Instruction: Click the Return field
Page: home
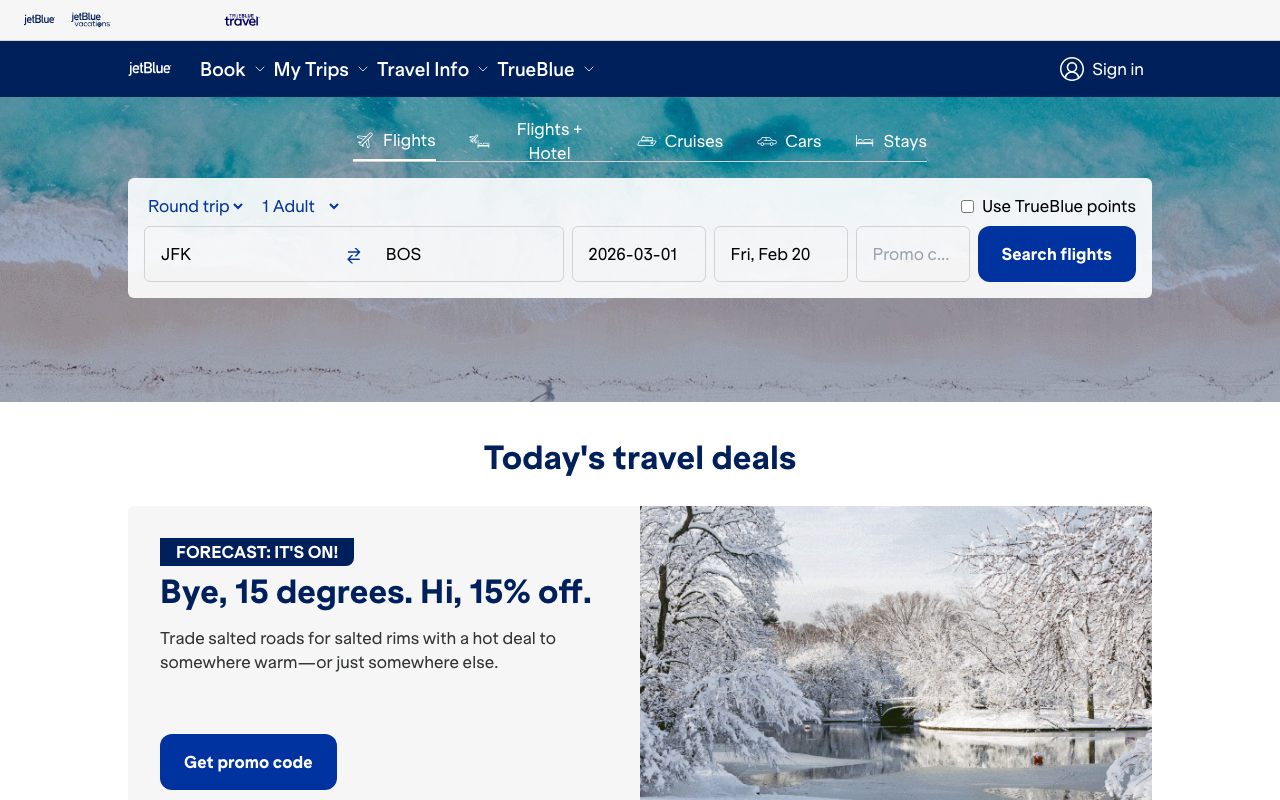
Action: click